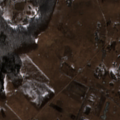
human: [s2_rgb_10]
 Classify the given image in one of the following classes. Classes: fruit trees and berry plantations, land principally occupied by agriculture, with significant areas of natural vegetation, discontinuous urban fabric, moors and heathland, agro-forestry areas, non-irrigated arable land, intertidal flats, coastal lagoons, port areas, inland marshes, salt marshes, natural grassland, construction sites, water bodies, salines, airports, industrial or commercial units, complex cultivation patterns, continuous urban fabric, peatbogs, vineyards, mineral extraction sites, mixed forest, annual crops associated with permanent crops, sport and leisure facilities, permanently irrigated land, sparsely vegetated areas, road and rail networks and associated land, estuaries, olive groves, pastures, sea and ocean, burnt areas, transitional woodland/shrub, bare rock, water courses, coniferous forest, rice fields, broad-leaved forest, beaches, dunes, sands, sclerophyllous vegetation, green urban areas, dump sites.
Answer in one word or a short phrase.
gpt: pastures, complex cultivation patterns, land principally occupied by agriculture, with significant areas of natural vegetation, broad-leaved forest